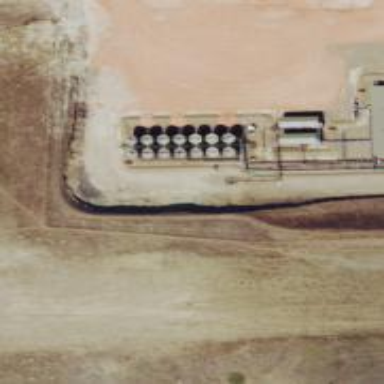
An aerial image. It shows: Storage tank with man-made structure.